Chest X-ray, PA view. Patient: 49 years old, sex M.
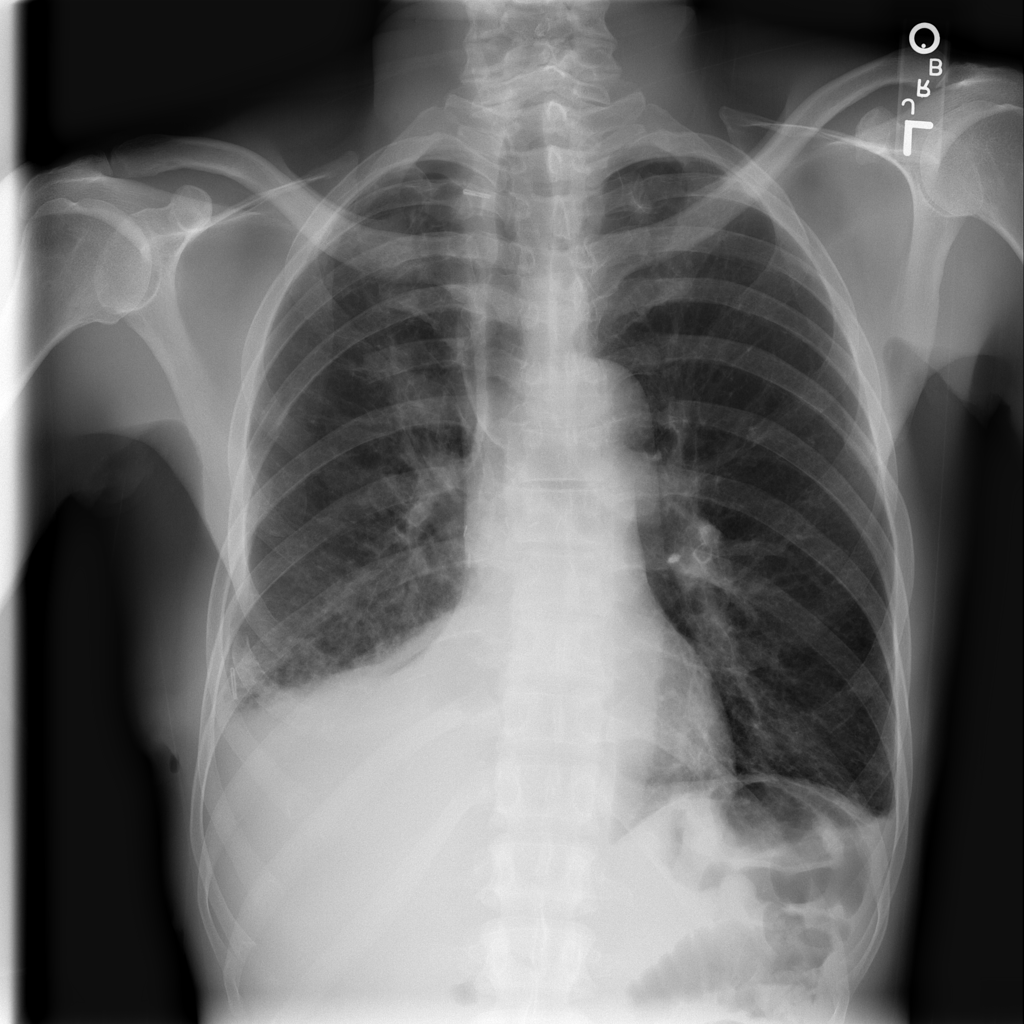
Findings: Infiltration, Pneumothorax